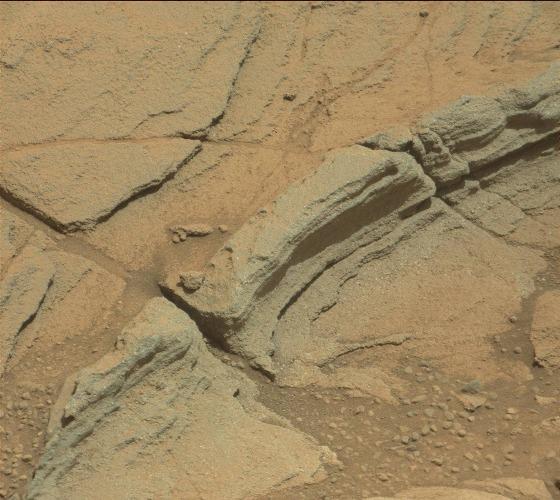
Terrain classes present: Bedrock, Gravel / Sand / Soil, Rock, Shadow